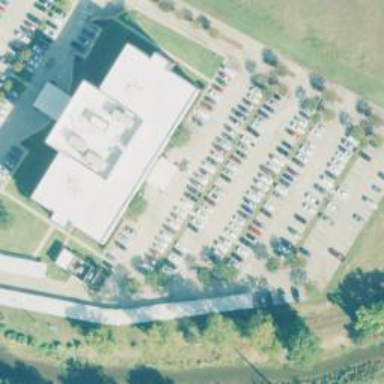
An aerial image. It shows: Commercial building that houses clinic providing healthcare services.